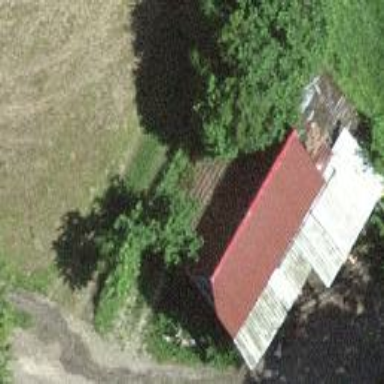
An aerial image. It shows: Barn.